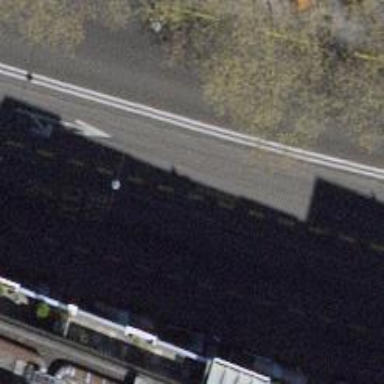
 there is bus lane and shared bus and cycle lane."